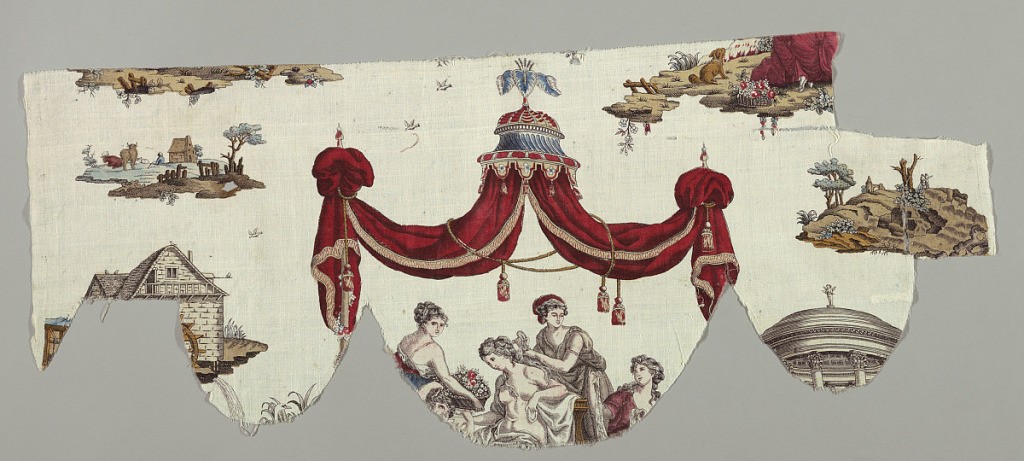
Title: Textile
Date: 1760–1800
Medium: cotton Technique: printed by engraved copper plate on plain weave; block printed on plain weave
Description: Valence shaped piece and three fragments, printed by plate with color added by block; design: "Toilet of Venus". A) Valence shows a canopy in red and blue, below which is part of scene of Venus and attendants. Other fragments show mill, landscape detail, part of temple. Probably Nantes.